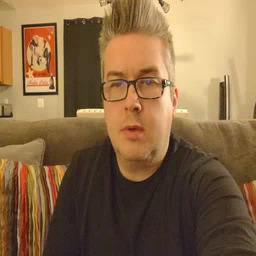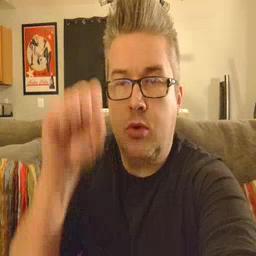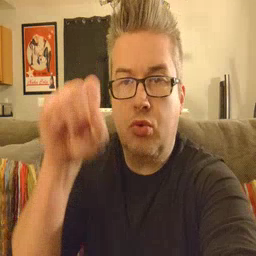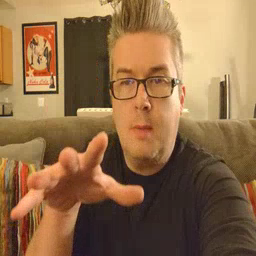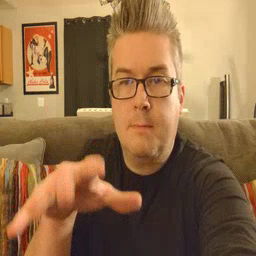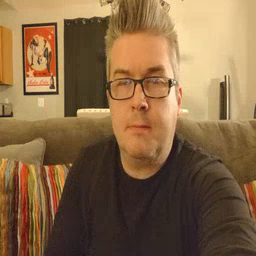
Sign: drop